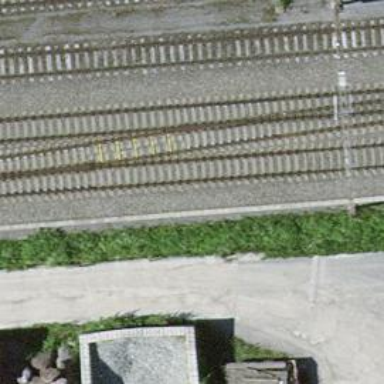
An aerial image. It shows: Single-track railway siding with electrified contact lines.